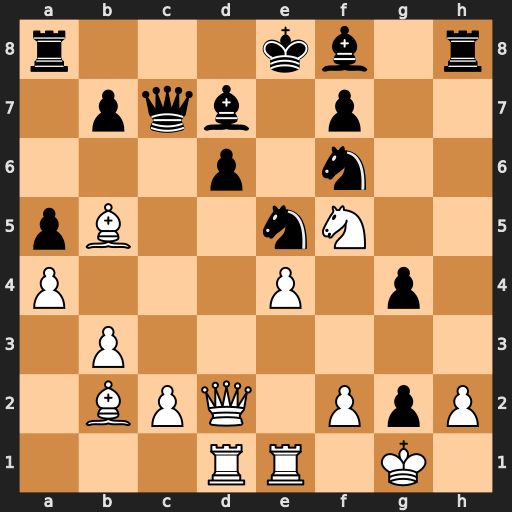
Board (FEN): r3kb1r/1pqb1p2/3p1n2/pB2nN2/P3P1p1/1P6/1BPQ1PpP/3RR1K1
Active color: w
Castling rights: kq
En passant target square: -
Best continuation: Bxe5 dxe5 Qg5 g3 Qxf6